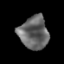
Tissue: lung
Cell type: T cells
Senescence score: 0.1734
Nuclear area (px): 940
Mean DAPI intensity: 103.041